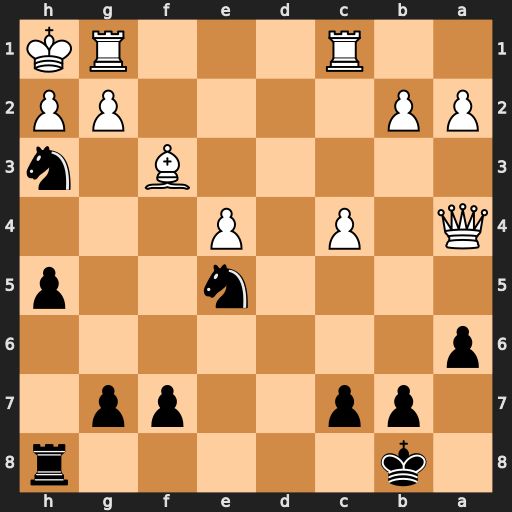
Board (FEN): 1k5r/1pp2pp1/p7/4n2p/Q1P1P3/5B1n/PP4PP/2R3RK
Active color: b
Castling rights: -
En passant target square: -
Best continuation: Nf2#